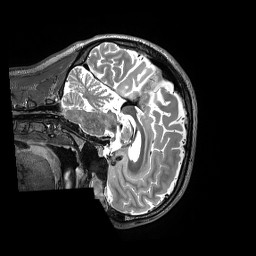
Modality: T2w
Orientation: sagittal